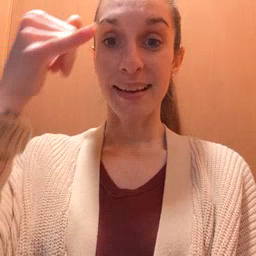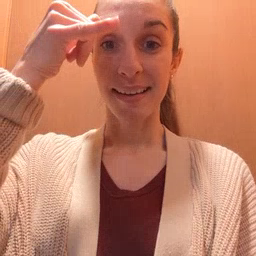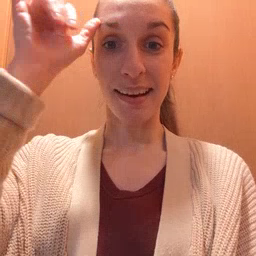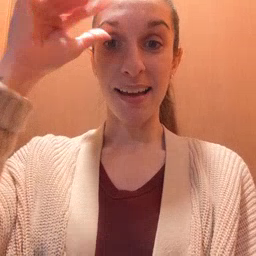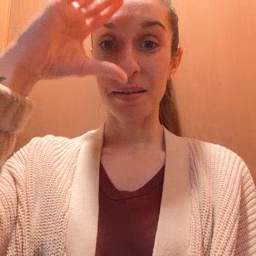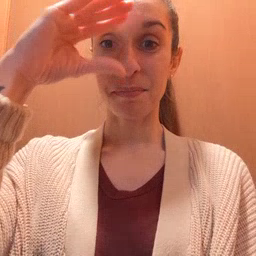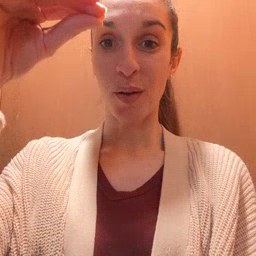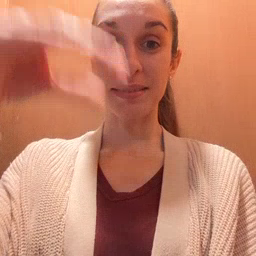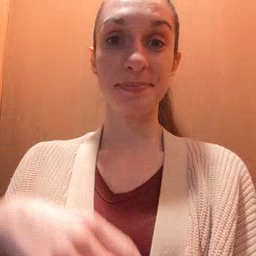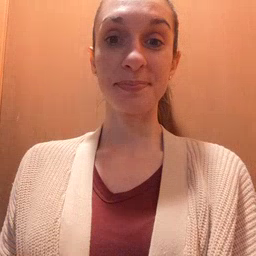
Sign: cowboy